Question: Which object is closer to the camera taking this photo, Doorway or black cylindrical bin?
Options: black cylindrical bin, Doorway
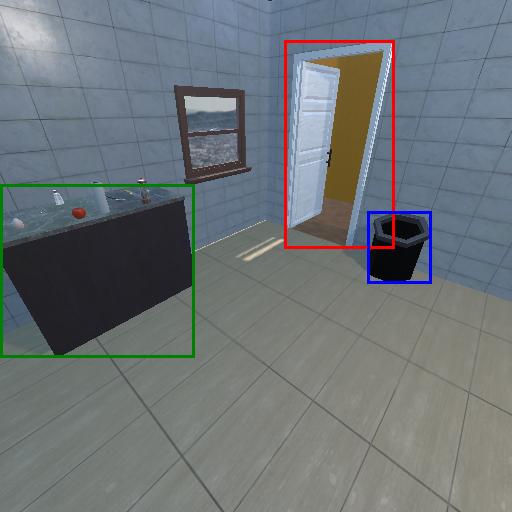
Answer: black cylindrical bin